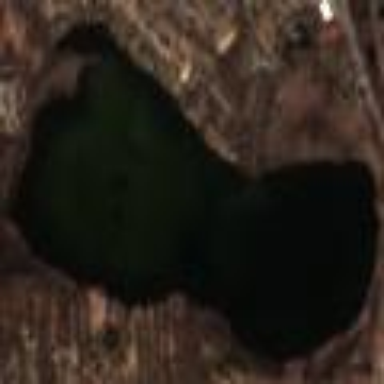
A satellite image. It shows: Serene lake.